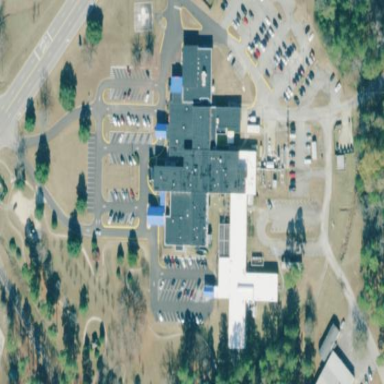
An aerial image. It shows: Hospital providing healthcare services.